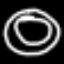
Label: donut